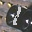
Label: 1